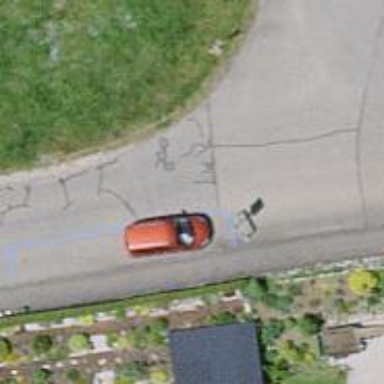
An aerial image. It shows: Residential road.